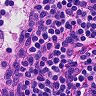
Metastatic tissue present: no